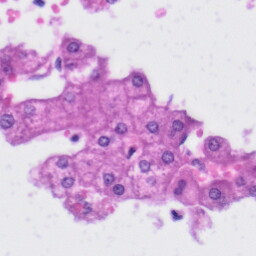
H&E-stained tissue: Liver